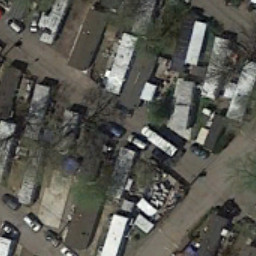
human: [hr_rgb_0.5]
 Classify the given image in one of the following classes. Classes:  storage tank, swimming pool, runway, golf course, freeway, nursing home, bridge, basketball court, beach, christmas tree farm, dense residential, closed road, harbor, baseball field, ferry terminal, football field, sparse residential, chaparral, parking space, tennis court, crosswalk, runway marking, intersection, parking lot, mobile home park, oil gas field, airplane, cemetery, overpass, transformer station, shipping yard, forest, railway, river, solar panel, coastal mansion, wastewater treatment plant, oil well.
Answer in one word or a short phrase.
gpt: mobile home park